Interaction volume radius: 10 \u00c5
Interaction volume height: 10 \u00c5
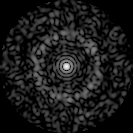
Disorder parameter: 0.8267